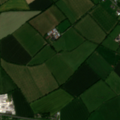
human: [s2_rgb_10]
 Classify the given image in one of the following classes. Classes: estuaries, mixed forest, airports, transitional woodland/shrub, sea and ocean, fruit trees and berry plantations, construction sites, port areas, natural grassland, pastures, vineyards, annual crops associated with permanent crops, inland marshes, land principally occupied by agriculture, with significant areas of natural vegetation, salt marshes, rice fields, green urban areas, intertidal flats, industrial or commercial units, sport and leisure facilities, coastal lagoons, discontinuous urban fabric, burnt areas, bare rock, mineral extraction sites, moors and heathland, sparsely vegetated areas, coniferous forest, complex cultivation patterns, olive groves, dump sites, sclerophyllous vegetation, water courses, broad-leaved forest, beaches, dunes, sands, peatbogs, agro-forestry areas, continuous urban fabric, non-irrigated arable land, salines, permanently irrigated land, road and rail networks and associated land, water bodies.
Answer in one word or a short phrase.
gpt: non-irrigated arable land, pastures